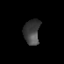
Tissue: prostate
Cell type: T cells
Senescence score: 0.3253
Nuclear area (px): 391
Mean DAPI intensity: 64.949